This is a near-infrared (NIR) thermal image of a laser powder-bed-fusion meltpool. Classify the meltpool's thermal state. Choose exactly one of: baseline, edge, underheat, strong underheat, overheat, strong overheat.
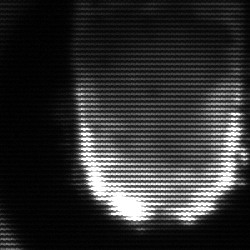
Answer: baseline